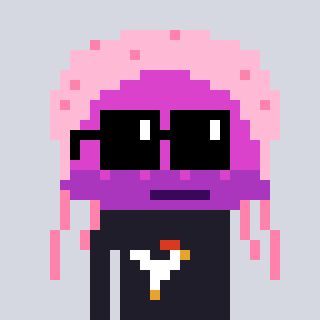
a pixel art character with square black sunglasses, a jellyfish-shaped head and a grayscale-colored body on a cool background